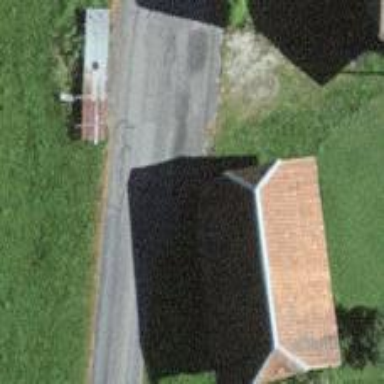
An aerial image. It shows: Rural barn.